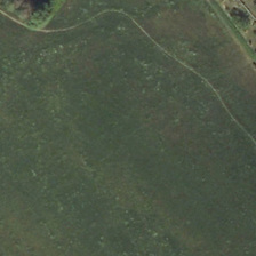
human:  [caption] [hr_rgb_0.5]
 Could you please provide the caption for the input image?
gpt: The grass next to the house is yellowish green.

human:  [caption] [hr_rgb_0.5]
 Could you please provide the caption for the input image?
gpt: The grass is yellow and green.

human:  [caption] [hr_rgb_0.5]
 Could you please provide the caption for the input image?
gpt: The area next to the houses is yellow green.

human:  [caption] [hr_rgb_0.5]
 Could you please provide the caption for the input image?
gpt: The grass beside the house is yellow green.

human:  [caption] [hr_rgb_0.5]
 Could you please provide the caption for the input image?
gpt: The grass beside the houses is yellow green.